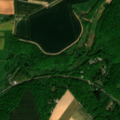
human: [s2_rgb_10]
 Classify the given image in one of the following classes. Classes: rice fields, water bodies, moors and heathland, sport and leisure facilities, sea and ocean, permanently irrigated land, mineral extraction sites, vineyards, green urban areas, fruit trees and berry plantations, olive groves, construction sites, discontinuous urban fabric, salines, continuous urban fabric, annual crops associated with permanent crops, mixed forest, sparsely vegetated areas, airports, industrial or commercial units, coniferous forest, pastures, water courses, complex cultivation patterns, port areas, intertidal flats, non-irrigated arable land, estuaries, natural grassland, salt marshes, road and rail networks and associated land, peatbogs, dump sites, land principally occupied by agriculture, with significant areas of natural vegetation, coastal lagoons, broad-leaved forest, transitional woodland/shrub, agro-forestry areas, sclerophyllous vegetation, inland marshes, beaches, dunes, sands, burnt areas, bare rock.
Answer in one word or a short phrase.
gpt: non-irrigated arable land, pastures, broad-leaved forest